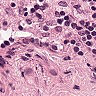
Metastatic tissue present: no